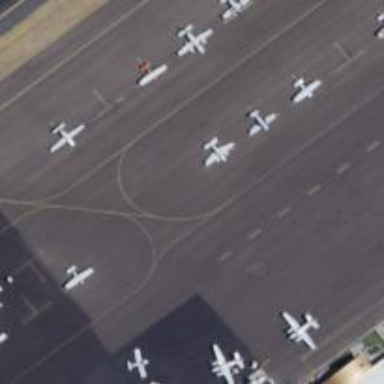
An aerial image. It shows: Image of taxiway at airport.